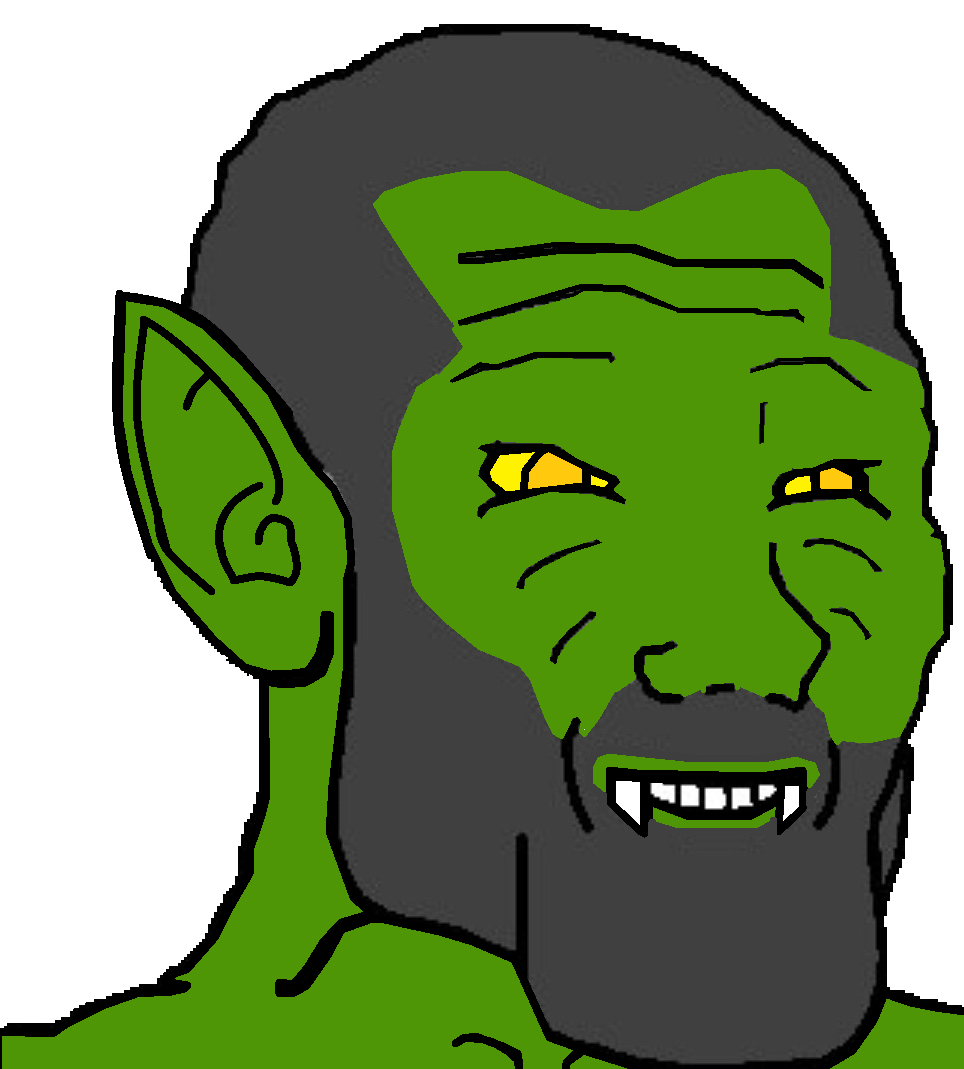
Label: 5_Grey_Chad